Interaction volume radius: 10 \u00c5
Interaction volume height: 20 \u00c5
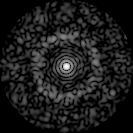
Disorder parameter: 0.8281